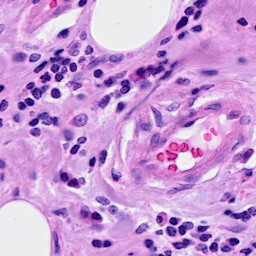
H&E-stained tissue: Breast